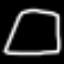
Label: square